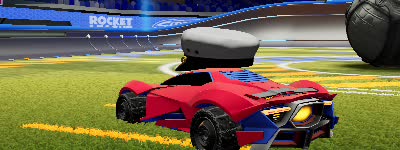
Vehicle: werewolf